Question: Can anyone tell me how to remove this yellow pointed border around button?

Following methods didn't do the job.
'''
btnPdf.setBorder(BorderFactory.createEmptyBorder());
btnPdf.setContentAreaFilled(false);
btnPdf.setBorderPainted(false);
'''
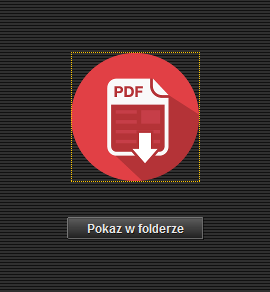
Answer: It could be caused by the button having focus. Try adding
'''
btnPdf.setFocusPainted(false);
'''